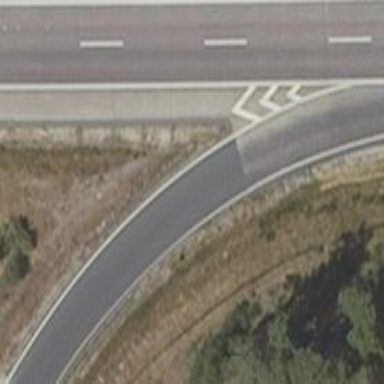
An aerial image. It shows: Asphalt motorway link.